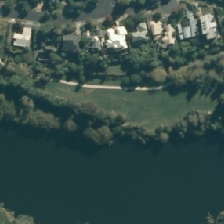
Land cover: urban_parkland